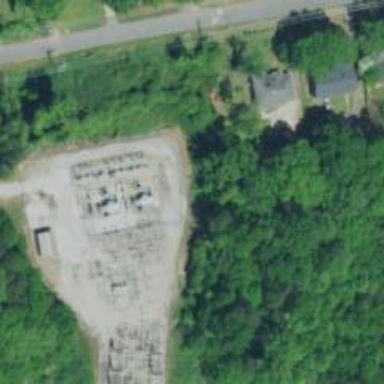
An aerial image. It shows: Distribution substation surrounded by fence.